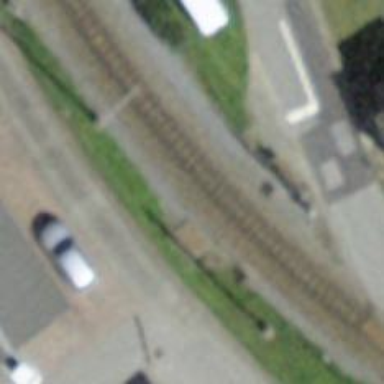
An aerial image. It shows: Railway signal.